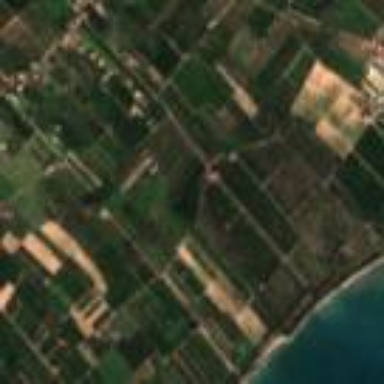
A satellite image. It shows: Orange orchard with rows of orange trees.